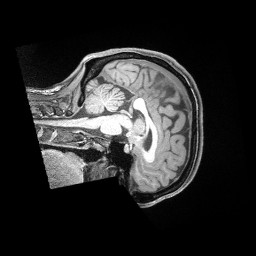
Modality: T1w
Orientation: sagittal
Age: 35
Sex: female
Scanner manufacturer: siemens
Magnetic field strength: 3 T
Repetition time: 2 s
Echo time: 0.00211 s